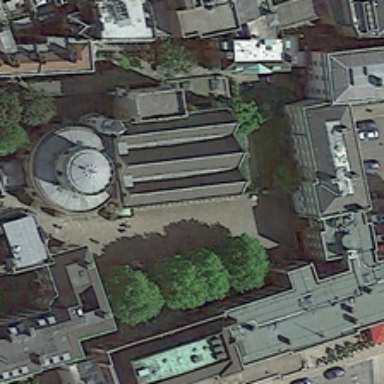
Some buildings and several green trees are around a church .